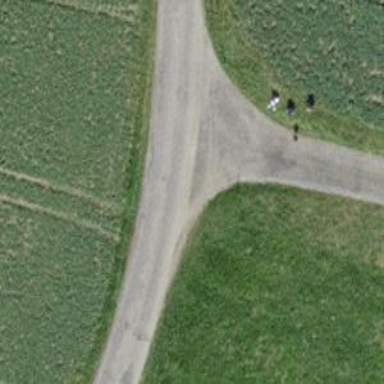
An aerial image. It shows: Unclassified paved road.